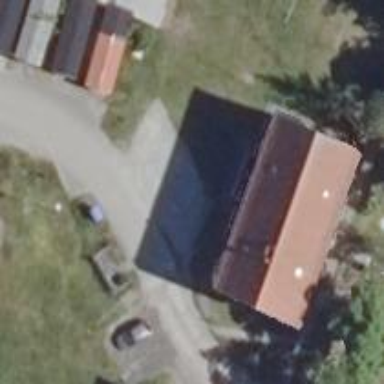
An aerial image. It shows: Building with gabled roof oriented along its length.